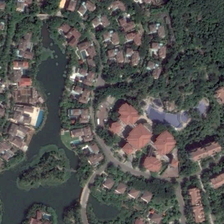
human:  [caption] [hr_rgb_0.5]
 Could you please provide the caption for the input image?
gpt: many buildings and green trees are in a resort with a pond .

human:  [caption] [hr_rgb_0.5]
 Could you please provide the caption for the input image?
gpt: many buildings and green trees are in a resort with a pond .

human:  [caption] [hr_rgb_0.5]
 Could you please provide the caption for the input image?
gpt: many buildings and green trees are in a resort with a pond .

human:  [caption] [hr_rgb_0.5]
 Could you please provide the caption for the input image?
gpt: many buildings and green trees are in a resort with a pond .

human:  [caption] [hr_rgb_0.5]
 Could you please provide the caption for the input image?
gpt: many buildings and green trees are in a resort with a pond .